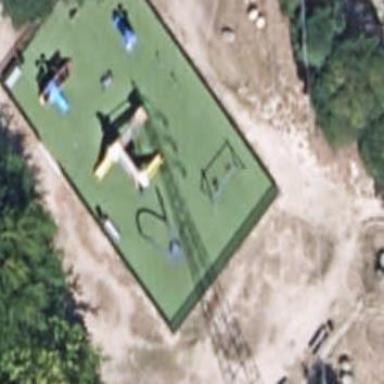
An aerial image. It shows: Playground area for leisure activities on the land.